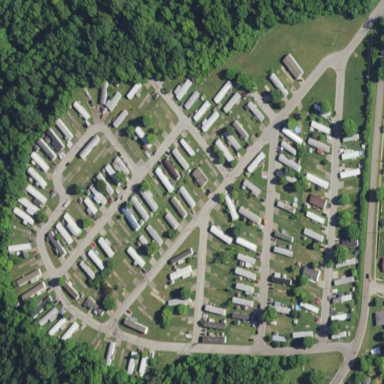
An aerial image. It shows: Residential area designated as trailer park.